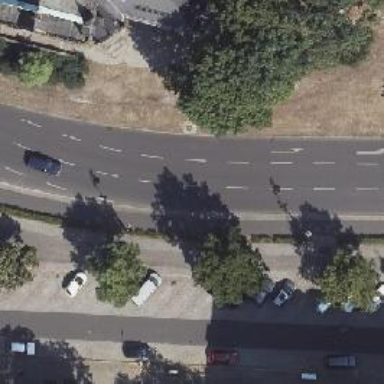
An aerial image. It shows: Asphalt cycle track with kerb on the left and hedge on the right side for separation.